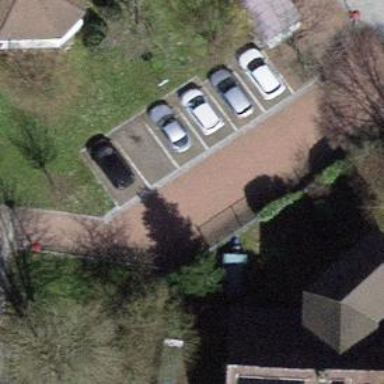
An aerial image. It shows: Parking aisle designated as service road.